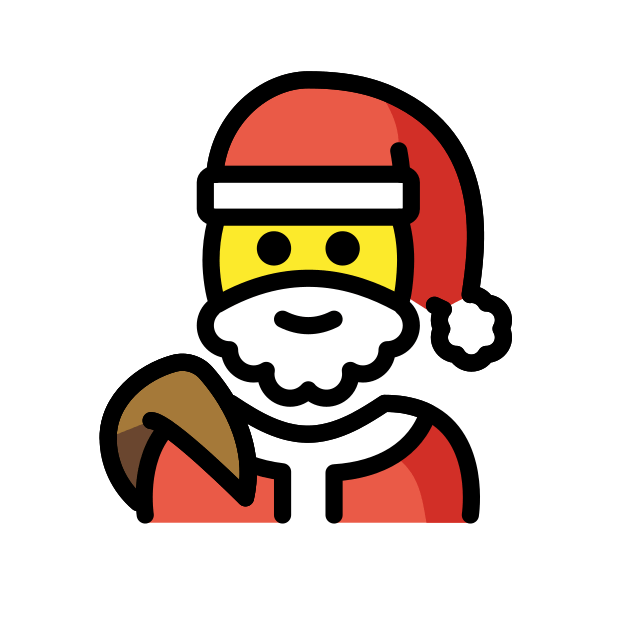
Santa Claus